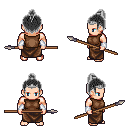
a pixel art fantasy rpg character, male body template, human, light skin, brown sleeveless shirt, robe skirt, gray short topknot hairstyle, silver tiara, white cloth bracers, spear, four views (front, back, left, right), 2x2 character sprite sheet, small pixel art, hard edges, no anti-aliasing